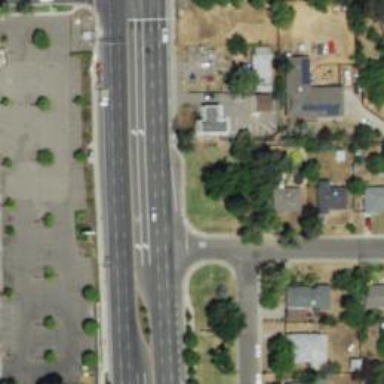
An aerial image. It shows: Primary road with asphalt surface.